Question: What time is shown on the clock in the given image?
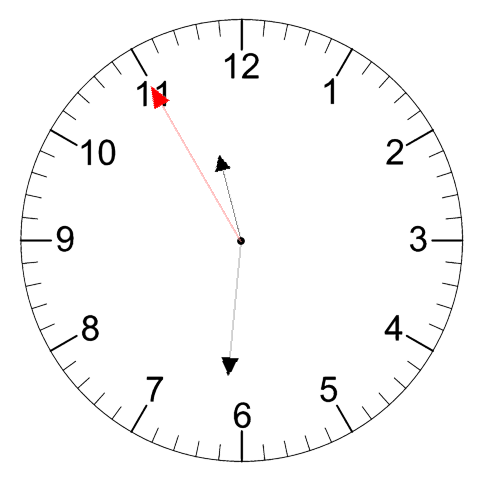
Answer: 11:30:55